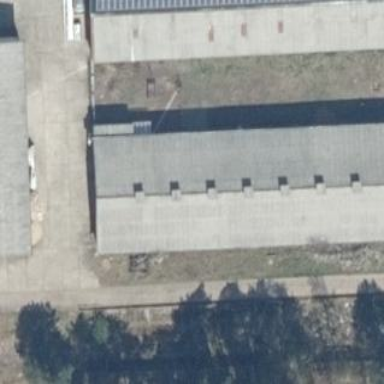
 and the building itself is also grey in color."